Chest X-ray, PA view. Patient: 65 years old, sex M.
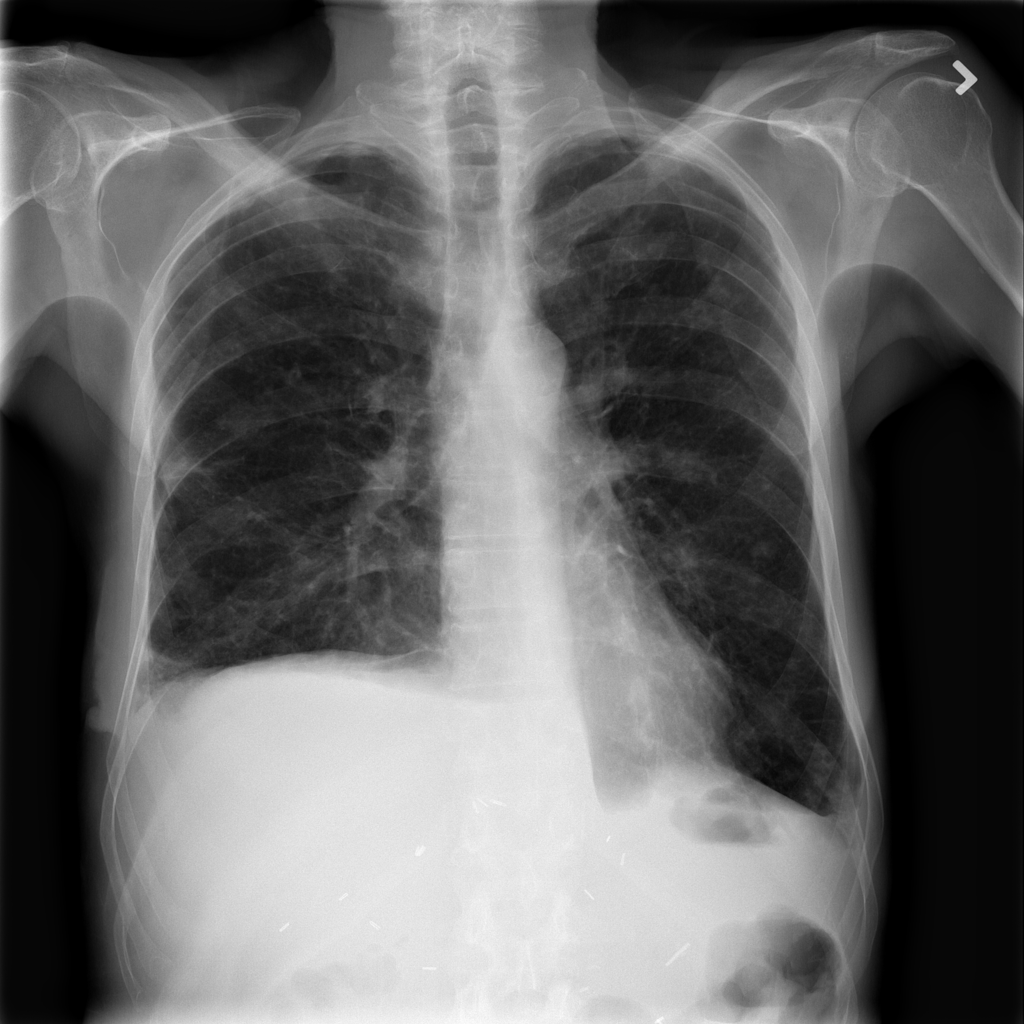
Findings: No Finding